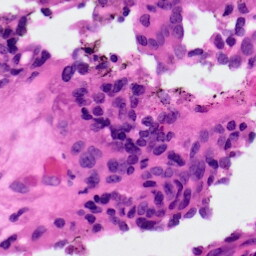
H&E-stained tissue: Ovarian